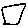
Label: square